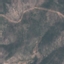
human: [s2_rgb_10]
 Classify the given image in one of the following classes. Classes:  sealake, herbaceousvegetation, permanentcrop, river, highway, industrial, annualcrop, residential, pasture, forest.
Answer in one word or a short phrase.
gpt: HerbaceousVegetation